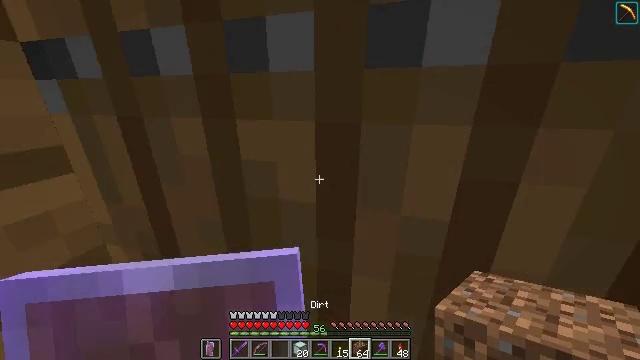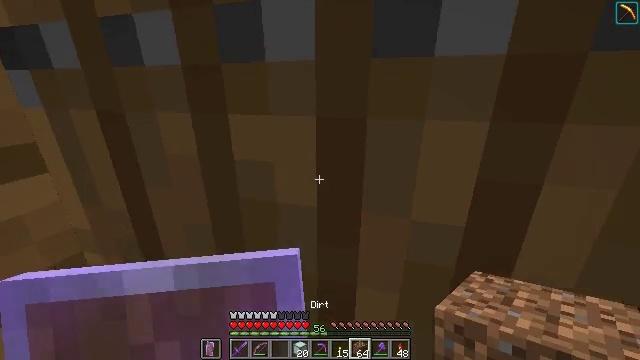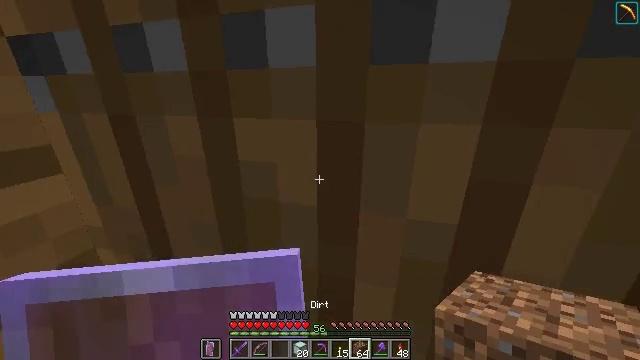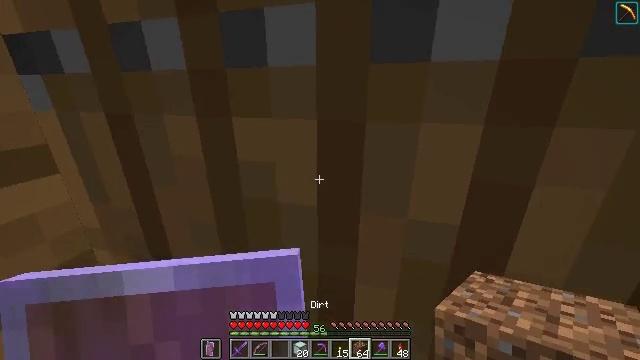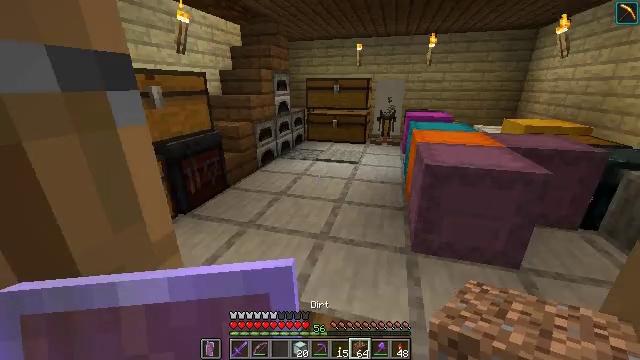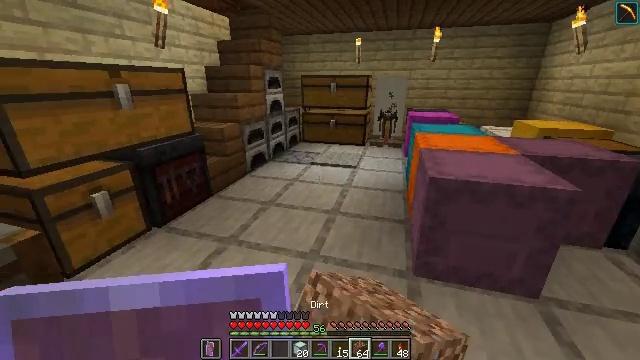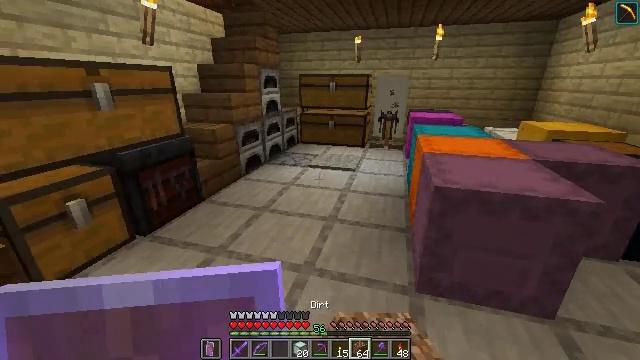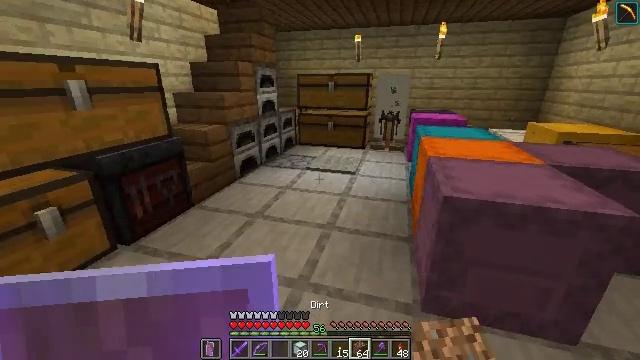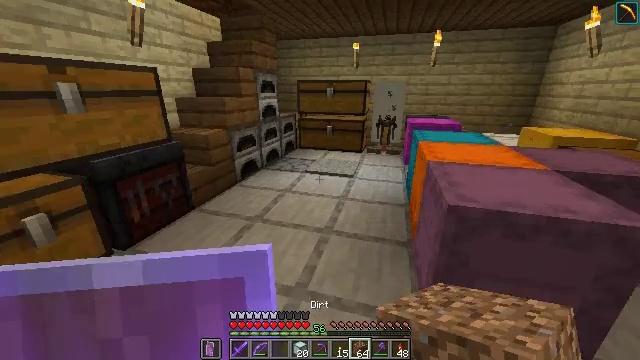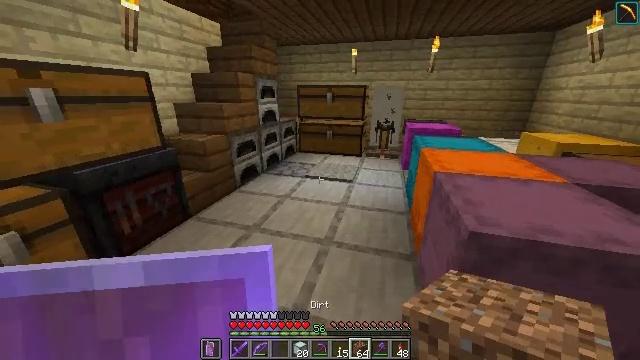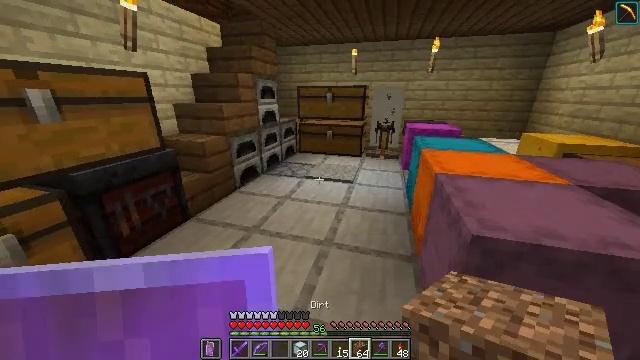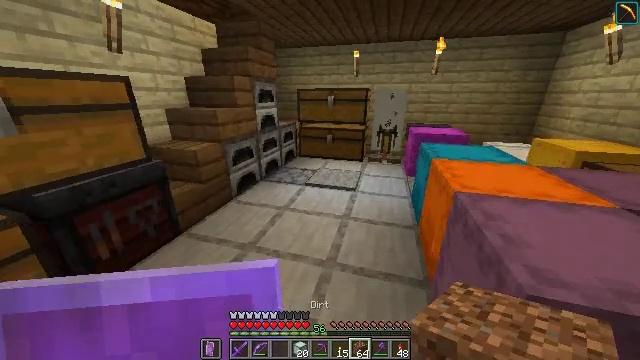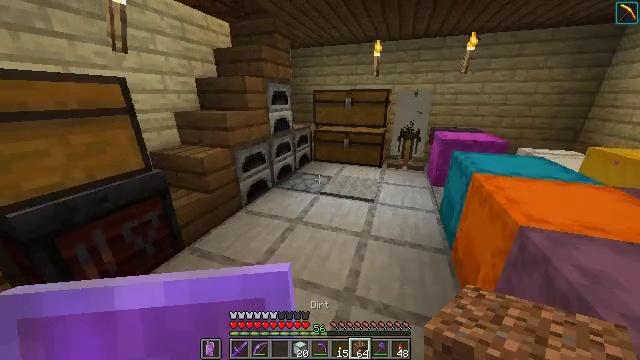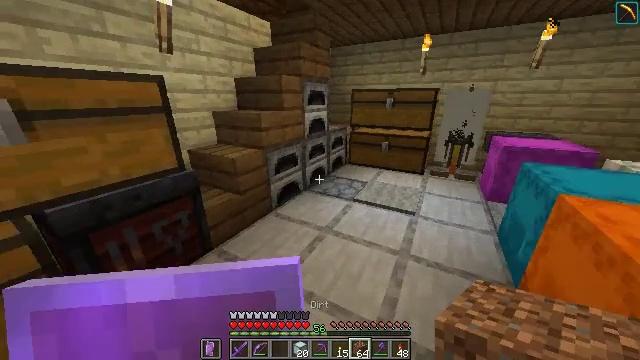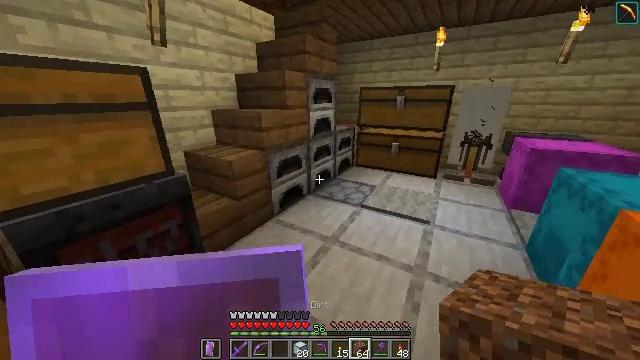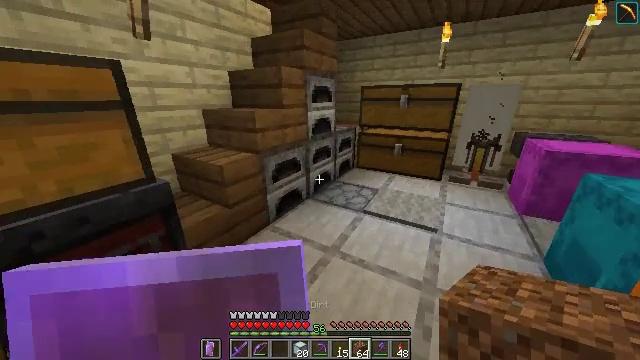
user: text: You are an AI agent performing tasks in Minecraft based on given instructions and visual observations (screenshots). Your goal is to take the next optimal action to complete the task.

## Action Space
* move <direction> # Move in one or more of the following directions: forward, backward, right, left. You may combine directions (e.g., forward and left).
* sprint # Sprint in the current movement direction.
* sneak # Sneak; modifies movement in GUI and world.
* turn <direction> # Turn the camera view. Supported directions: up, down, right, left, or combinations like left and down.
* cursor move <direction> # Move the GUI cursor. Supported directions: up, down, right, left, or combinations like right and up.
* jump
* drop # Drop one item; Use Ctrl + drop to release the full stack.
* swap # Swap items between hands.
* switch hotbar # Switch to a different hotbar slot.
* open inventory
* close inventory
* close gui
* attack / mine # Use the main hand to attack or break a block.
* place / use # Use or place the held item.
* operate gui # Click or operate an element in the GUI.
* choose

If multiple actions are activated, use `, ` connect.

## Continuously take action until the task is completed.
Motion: motion action
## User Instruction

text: Break the cactus block.
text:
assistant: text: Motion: move forward and move right, sprint
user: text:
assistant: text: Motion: move forward and move right, sprint
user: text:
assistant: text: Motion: move forward and move right, sprint
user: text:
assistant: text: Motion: move forward and move right, sprint, use / place
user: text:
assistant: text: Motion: move forward and move right, sprint, use / place
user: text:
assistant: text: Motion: move forward, sprint
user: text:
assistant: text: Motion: move forward, sprint
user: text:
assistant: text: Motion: move forward, sprint
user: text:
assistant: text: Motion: move forward, sprint
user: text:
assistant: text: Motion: move forward, sprint
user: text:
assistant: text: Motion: move forward, sprint
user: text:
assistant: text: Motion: move forward, sprint, turn left
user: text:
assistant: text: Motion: move forward, turn left
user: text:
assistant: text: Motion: move forward, turn left
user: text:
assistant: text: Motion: move forward
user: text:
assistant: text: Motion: no_op
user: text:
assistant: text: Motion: no_op
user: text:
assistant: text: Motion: no_op
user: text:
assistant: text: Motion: close inventory
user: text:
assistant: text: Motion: no_op
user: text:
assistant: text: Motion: no_op
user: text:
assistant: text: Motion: turn right
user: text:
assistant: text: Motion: turn right
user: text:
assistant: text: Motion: turn right
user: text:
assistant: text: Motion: no_op
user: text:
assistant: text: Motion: no_op
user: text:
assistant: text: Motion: no_op
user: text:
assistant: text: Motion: no_op
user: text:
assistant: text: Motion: no_op
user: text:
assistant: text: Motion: no_op